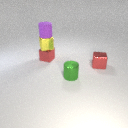
small purple rubber cylinder above small yellow metal cube